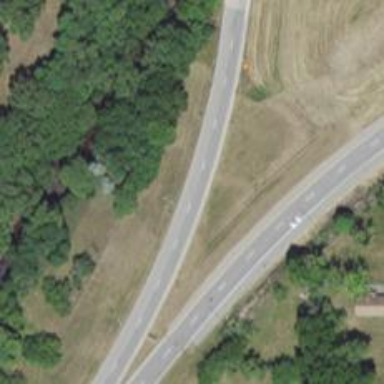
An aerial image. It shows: Asphalt motorway link.